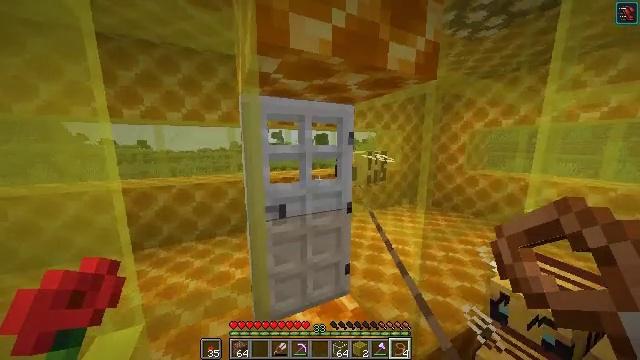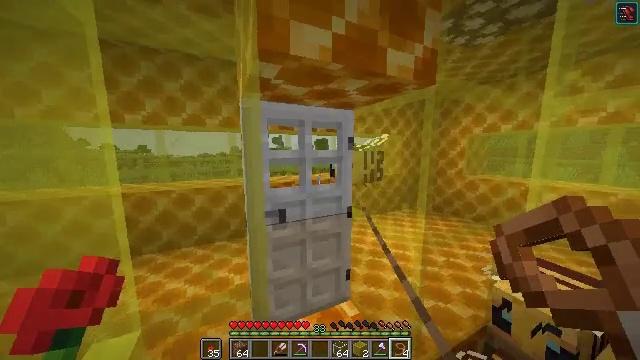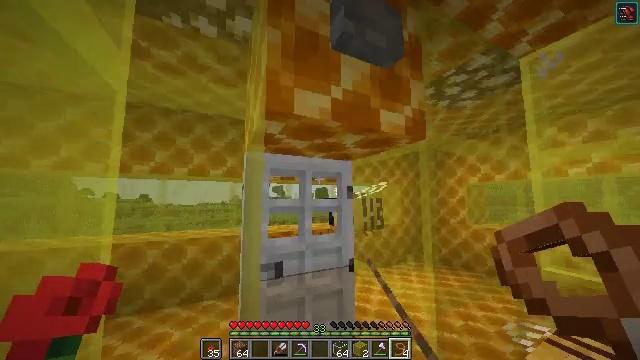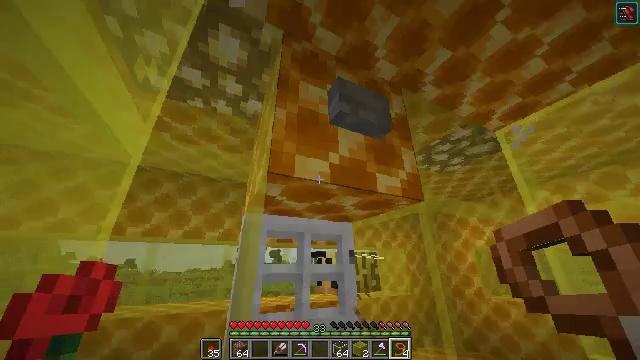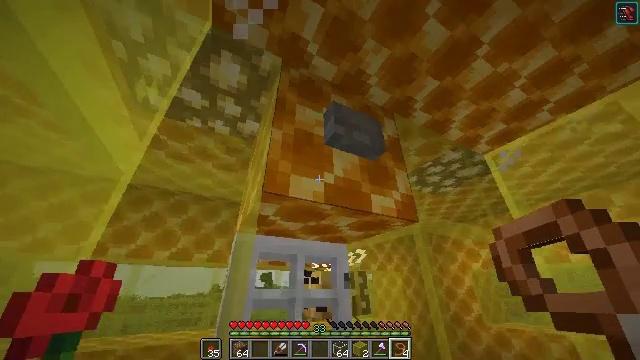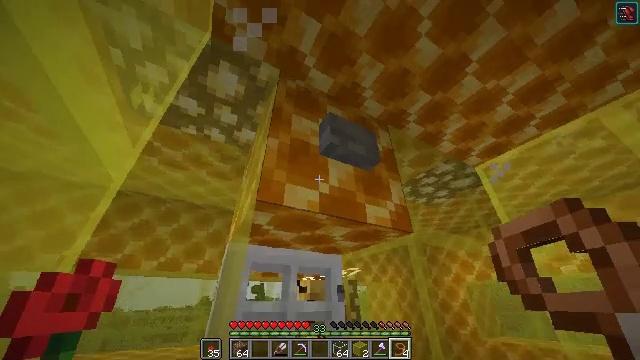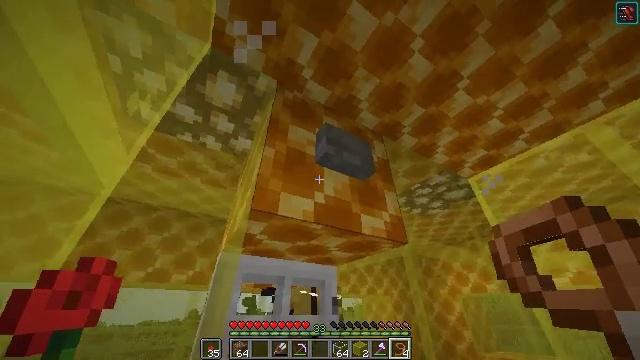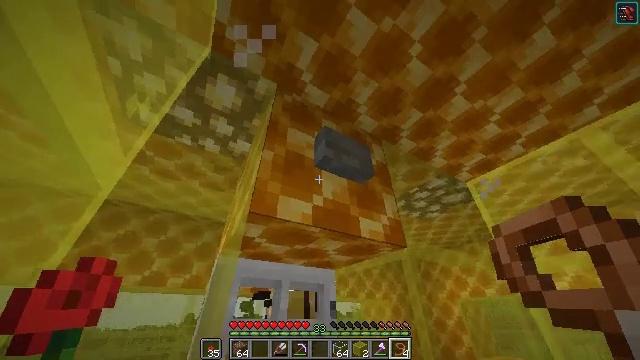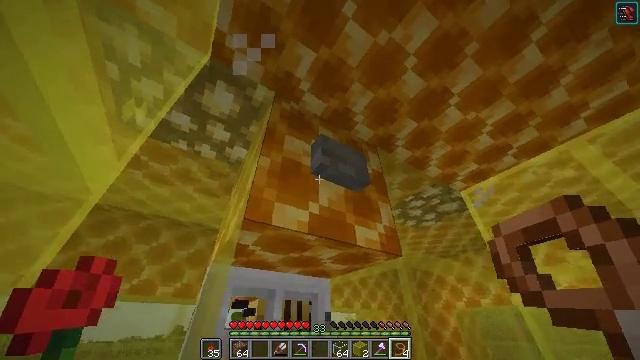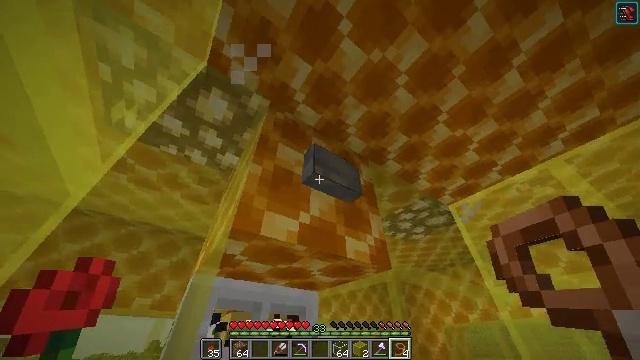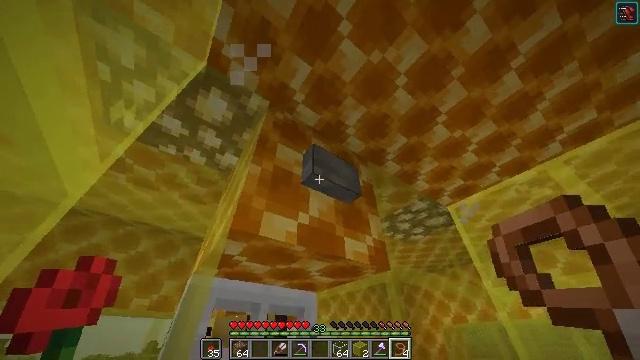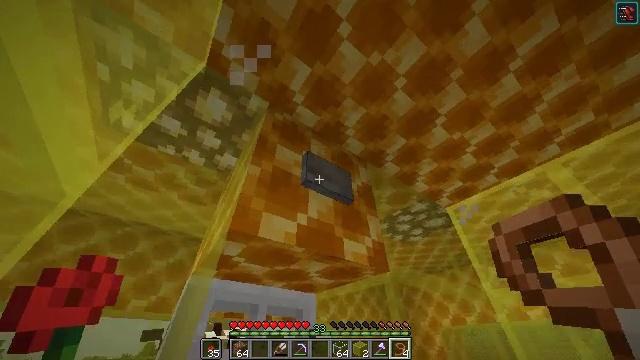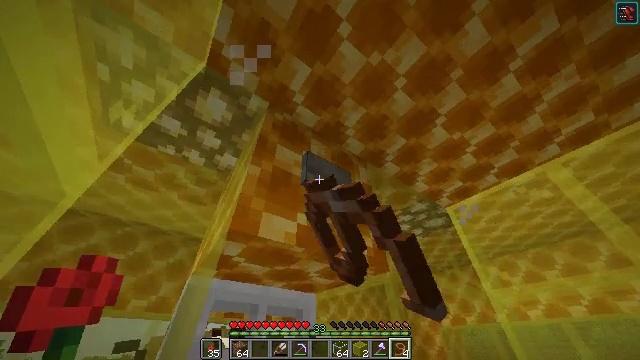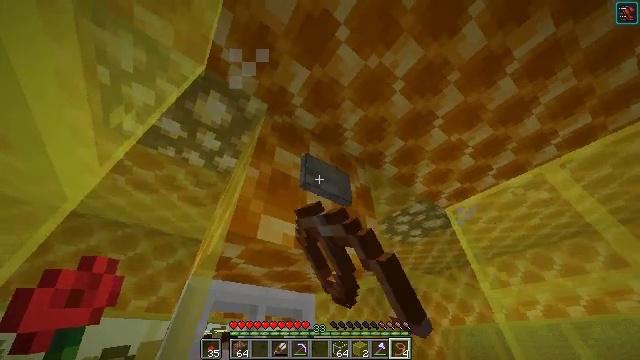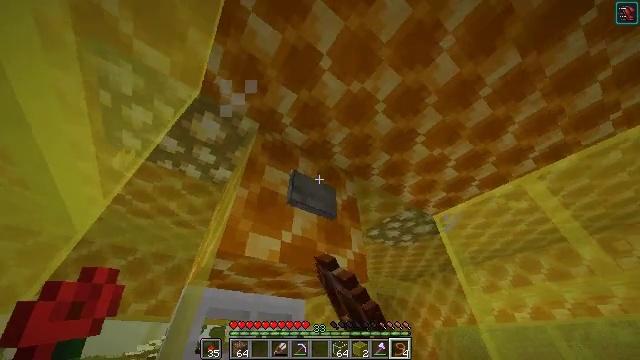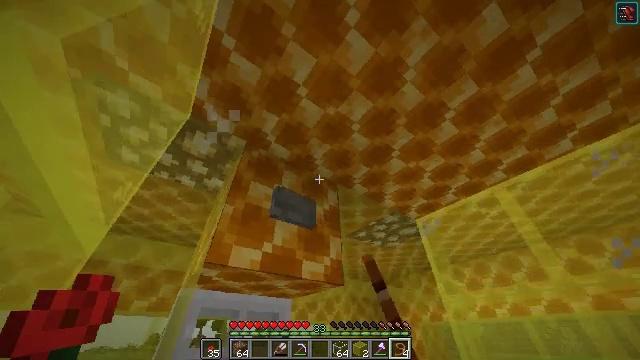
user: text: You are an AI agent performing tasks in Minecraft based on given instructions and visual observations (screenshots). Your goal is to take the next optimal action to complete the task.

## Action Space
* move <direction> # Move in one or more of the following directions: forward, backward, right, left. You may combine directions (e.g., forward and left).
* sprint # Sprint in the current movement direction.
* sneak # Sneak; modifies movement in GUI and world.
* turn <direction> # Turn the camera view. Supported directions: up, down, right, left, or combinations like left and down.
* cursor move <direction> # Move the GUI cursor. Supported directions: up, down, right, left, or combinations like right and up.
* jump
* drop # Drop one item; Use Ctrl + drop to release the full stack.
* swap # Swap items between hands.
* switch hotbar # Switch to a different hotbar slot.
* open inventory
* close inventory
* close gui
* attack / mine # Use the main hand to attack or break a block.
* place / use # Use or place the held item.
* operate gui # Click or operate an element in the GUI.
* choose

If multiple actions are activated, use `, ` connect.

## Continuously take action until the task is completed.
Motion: motion action
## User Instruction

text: Gather the yellow stained glass pane from the structure.
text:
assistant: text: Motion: turn up
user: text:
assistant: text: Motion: turn up
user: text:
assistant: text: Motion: turn up
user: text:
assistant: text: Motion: turn right and up
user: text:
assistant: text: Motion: turn right and up
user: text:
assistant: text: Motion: turn right and up
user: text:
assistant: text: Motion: no_op
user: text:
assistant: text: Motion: turn right and up
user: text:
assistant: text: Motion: turn right and up
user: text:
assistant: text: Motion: no_op
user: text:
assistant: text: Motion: use / place
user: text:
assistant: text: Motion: use / place
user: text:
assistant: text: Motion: move back
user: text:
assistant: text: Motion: move back
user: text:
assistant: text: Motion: move back, turn down
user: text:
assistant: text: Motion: turn left and down
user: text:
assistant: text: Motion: turn left and down
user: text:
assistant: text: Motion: turn down
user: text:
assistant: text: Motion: turn down
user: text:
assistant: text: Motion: turn down
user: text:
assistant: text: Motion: turn left and down
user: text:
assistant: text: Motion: turn left and down
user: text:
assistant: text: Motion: no_op
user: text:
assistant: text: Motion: turn left and down
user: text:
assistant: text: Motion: turn left and down
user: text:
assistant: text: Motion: move forward and move right, turn left and down
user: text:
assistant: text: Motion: move forward and move right, turn left and down
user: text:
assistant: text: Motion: move forward and move right, turn left and down
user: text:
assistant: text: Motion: move right, turn left
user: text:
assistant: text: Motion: move right, turn left and up